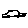
Label: car